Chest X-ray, PA view. Patient: 34 years old, sex F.
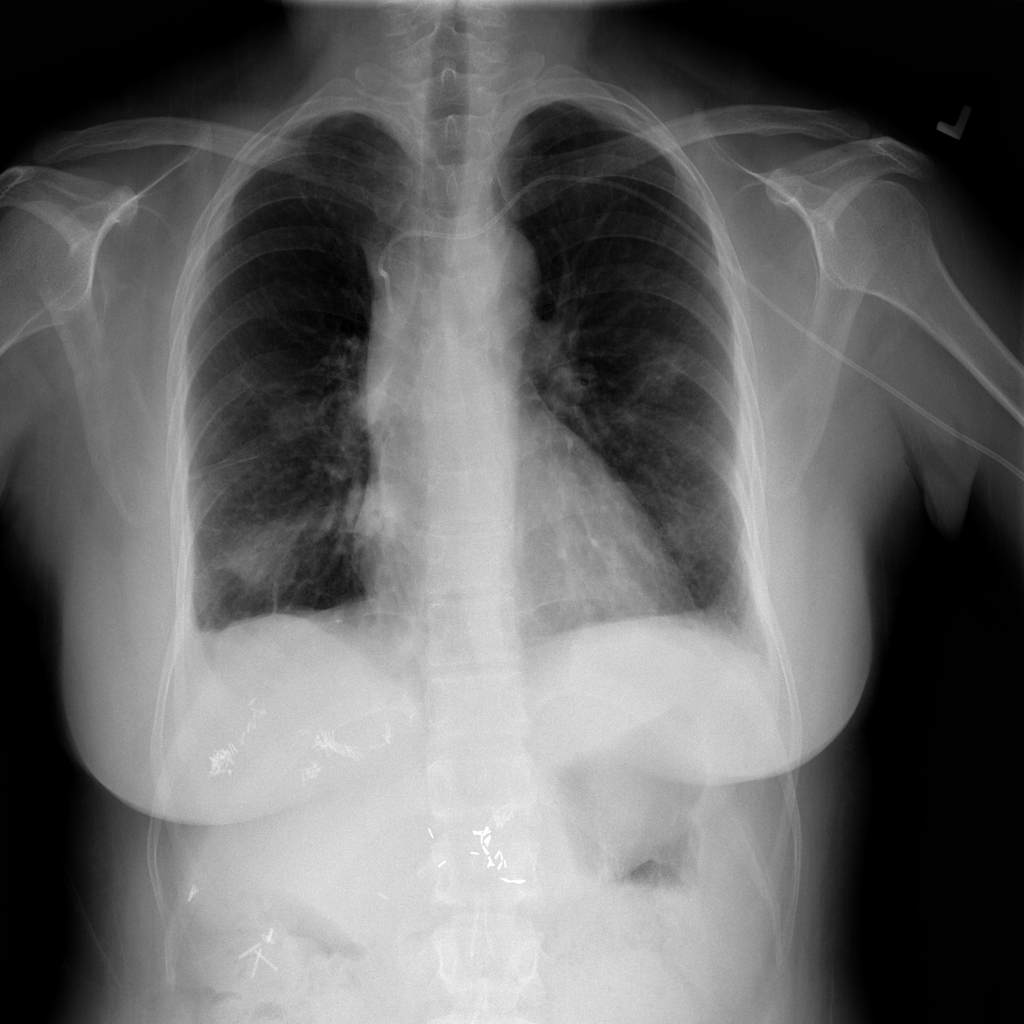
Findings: Consolidation, Mass